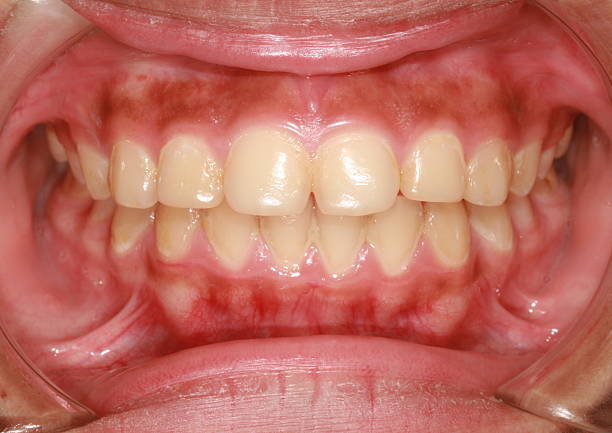
Condition: Gingivitis